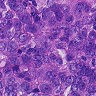
Metastatic tissue present: yes